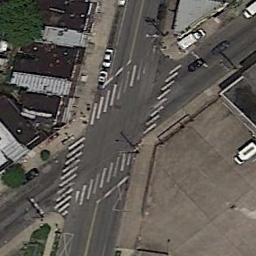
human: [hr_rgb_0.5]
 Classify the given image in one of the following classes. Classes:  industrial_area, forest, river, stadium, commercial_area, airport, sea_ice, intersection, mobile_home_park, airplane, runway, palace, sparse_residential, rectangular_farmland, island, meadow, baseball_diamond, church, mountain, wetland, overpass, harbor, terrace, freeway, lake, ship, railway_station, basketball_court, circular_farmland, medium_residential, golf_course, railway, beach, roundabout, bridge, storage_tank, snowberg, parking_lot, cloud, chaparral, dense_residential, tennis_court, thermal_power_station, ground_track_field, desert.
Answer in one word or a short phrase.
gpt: intersection